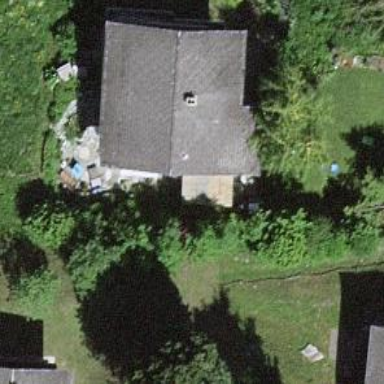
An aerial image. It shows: Simple house.